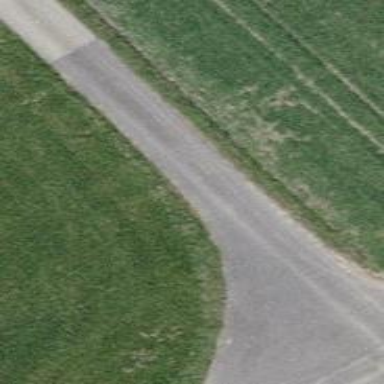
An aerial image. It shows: Unclassified paved road with grade 1 track type surface.